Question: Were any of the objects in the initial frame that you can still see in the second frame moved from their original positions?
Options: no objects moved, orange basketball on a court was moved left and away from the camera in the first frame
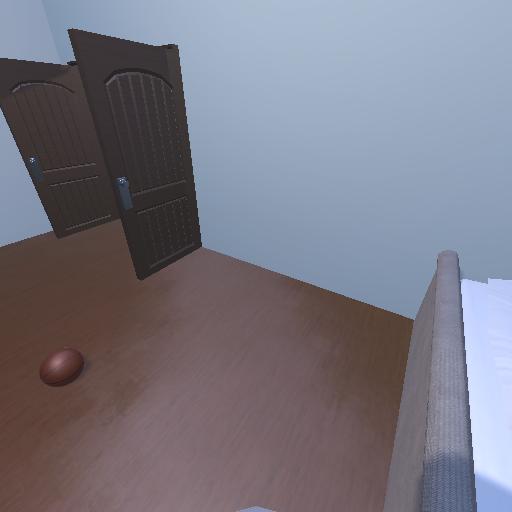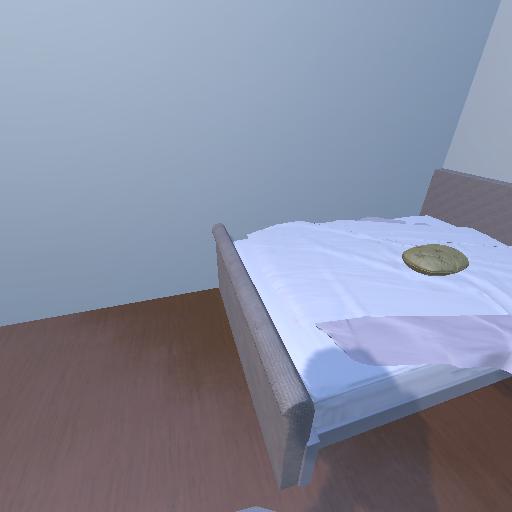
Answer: no objects moved